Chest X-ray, PA view. Patient: 71 years old, sex F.
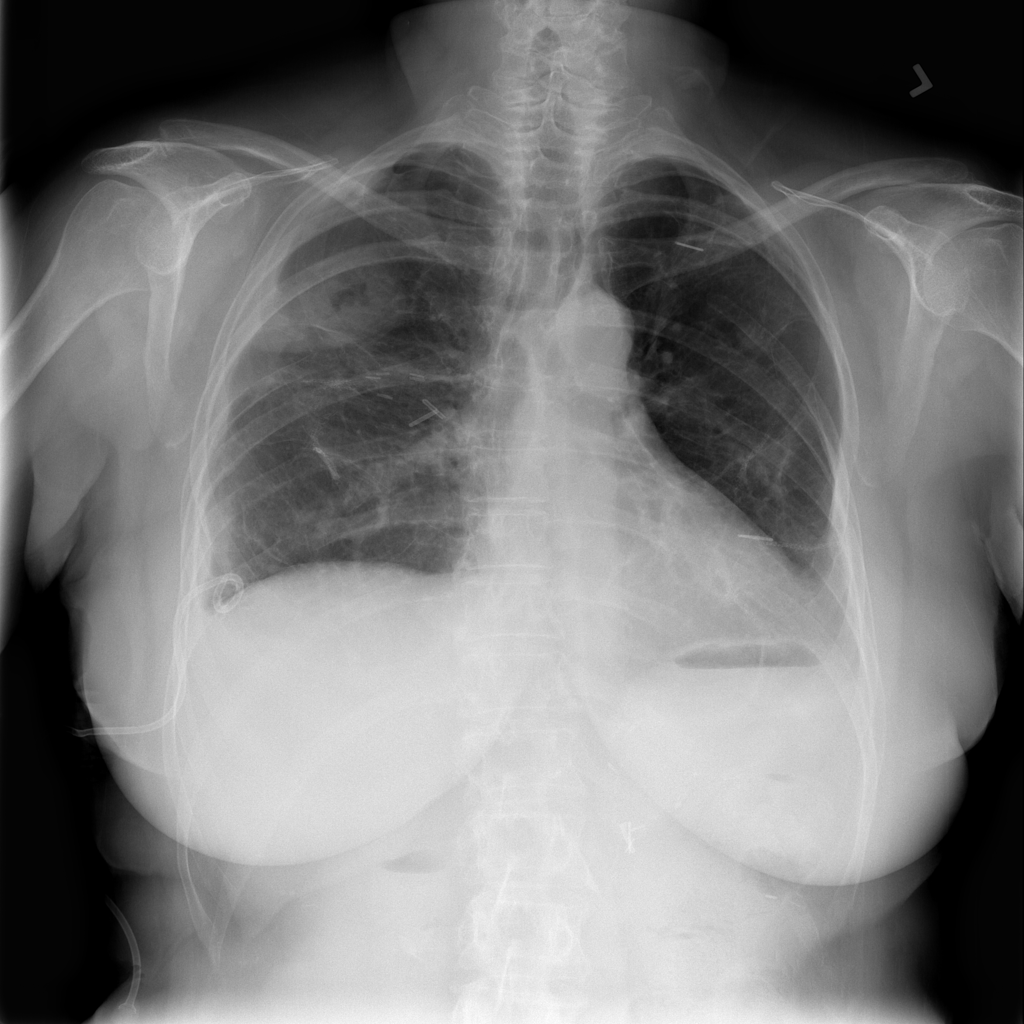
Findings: Consolidation